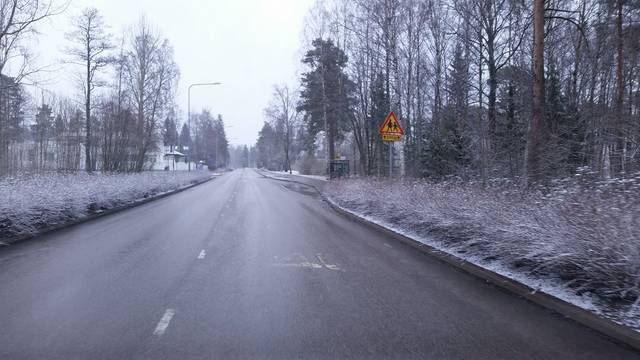
Region: Finland
Coordinates: 60.162, 24.802